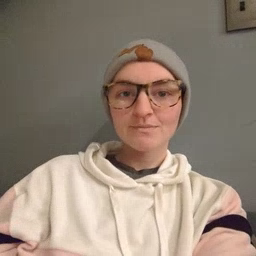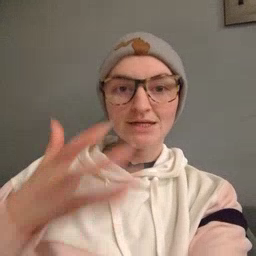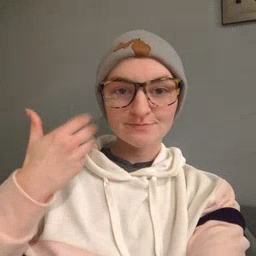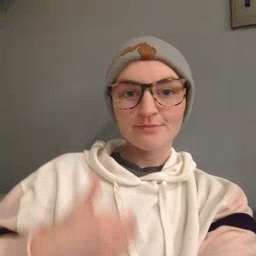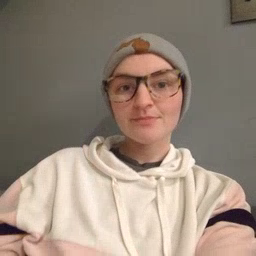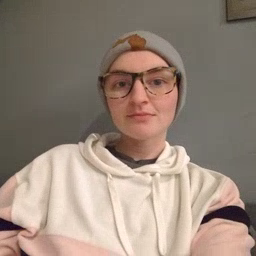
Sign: tiger